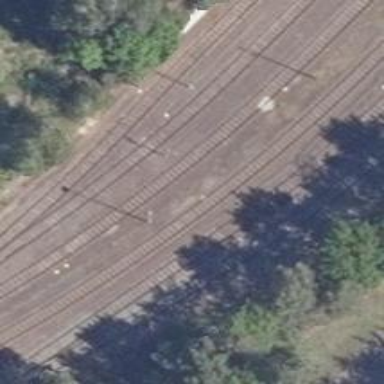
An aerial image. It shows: Rail spur service.